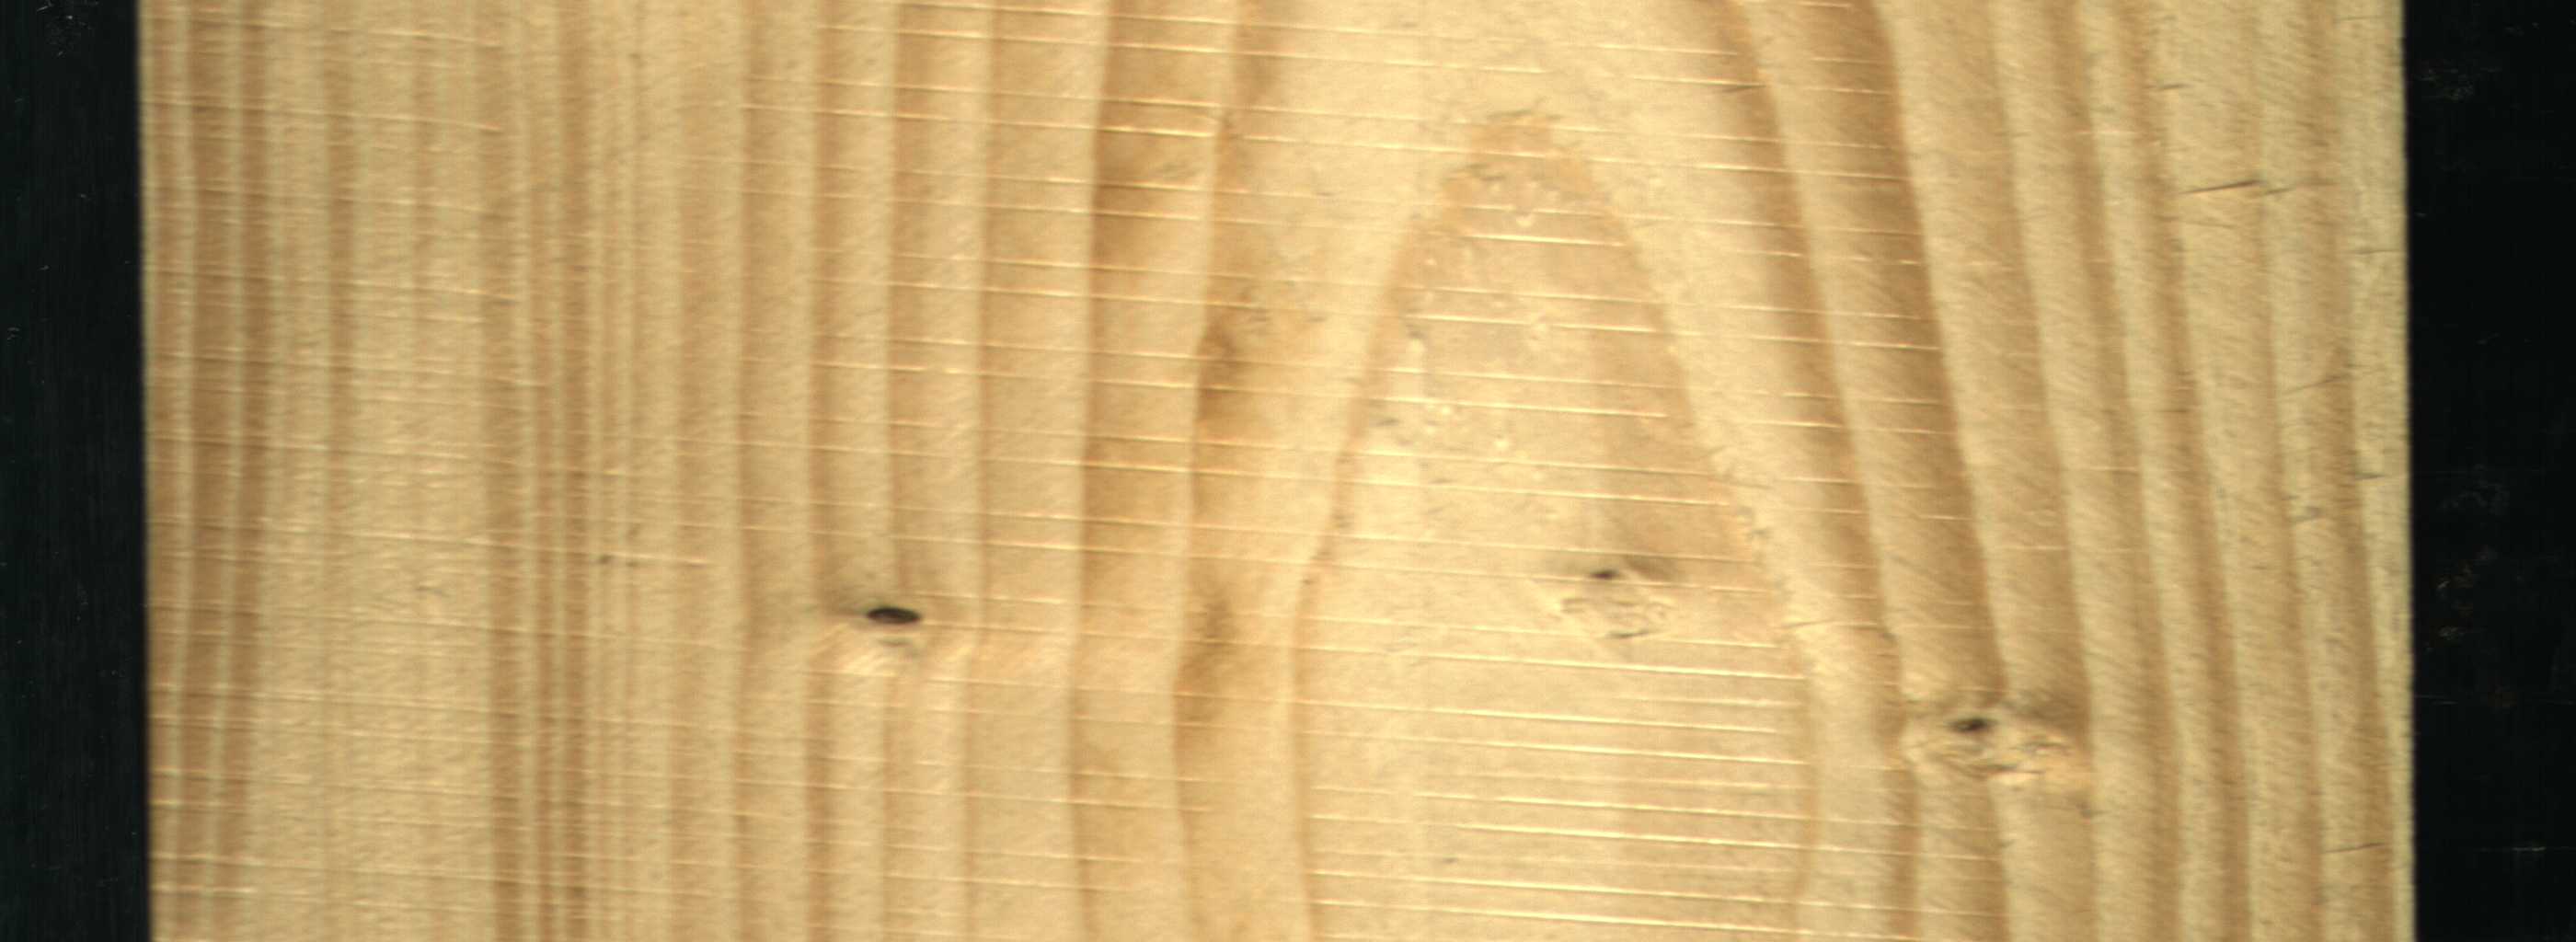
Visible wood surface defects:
Live_Knot
Live_Knot
Live_Knot